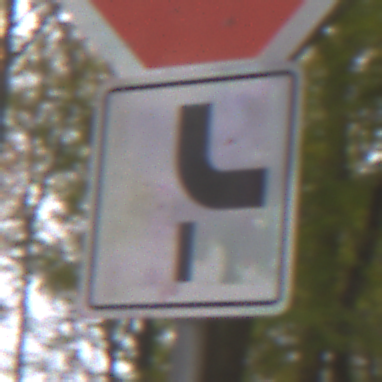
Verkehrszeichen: VerlaufVorfahrtsstrasse10
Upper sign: Stop
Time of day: Midday
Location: Outdoor (Nature)
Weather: Overcast
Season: NotSpecified
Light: Natural